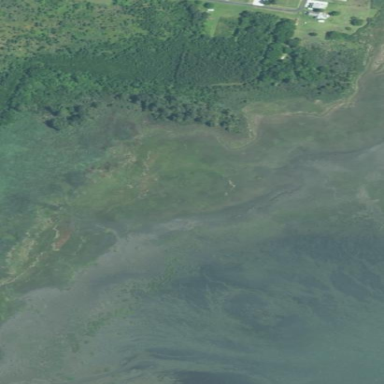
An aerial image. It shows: Tidal saltmarsh wetland area.